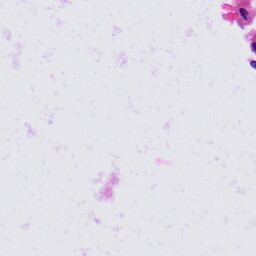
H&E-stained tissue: Prostate